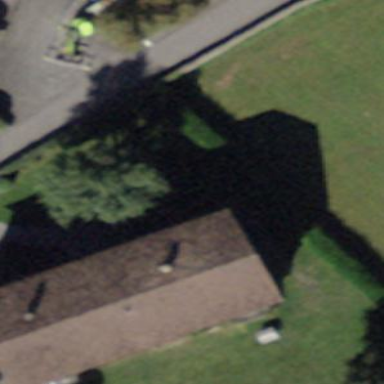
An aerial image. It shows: Gabled roof adorns the apartments building.